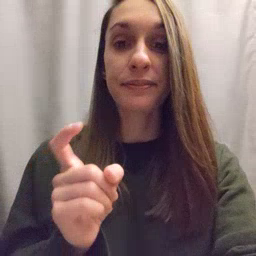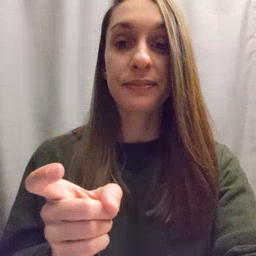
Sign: gift